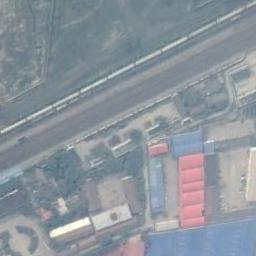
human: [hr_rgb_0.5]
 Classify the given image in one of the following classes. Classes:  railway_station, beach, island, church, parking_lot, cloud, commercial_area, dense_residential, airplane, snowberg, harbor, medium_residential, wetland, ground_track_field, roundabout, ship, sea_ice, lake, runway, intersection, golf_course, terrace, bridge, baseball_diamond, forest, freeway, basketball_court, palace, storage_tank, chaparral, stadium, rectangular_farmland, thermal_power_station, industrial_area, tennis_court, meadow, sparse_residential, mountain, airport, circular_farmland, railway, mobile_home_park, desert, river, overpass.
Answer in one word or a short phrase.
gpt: railway